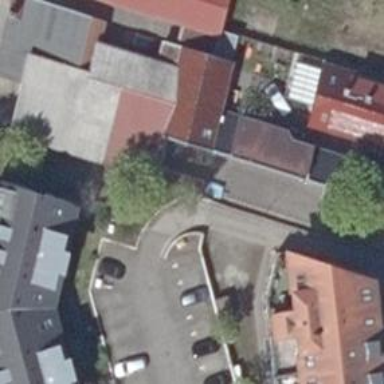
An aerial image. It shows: Commercial building.